Question: I have written the code for histogram and i want to use it for SVM traning. But the fundamental problem is that i don't understand how many minimum number of bins i should choose so that i can get widely varied distribution among bins for different colors (red,green,yellow,blue,orange).
So, can somebody give me the link/post the image of . I need something as shown below but the hue range in it is 0-360 and i need a color wheel used by opencv (i.e. 0-180 )

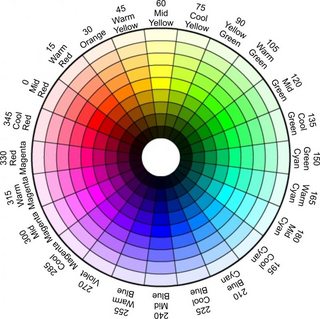
Answer: in opencv, the hsv image has to fit into 3 8-bit channels, (no problem for S and V [0..255]) .
since H is in the [0..360] range, the actual values get divided by 2, so it fits into a uchar.
just divide any value in the diagram above by 2. ( or multiply the value you get from opencv )